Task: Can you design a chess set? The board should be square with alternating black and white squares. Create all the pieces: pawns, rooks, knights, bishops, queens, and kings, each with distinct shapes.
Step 2834:
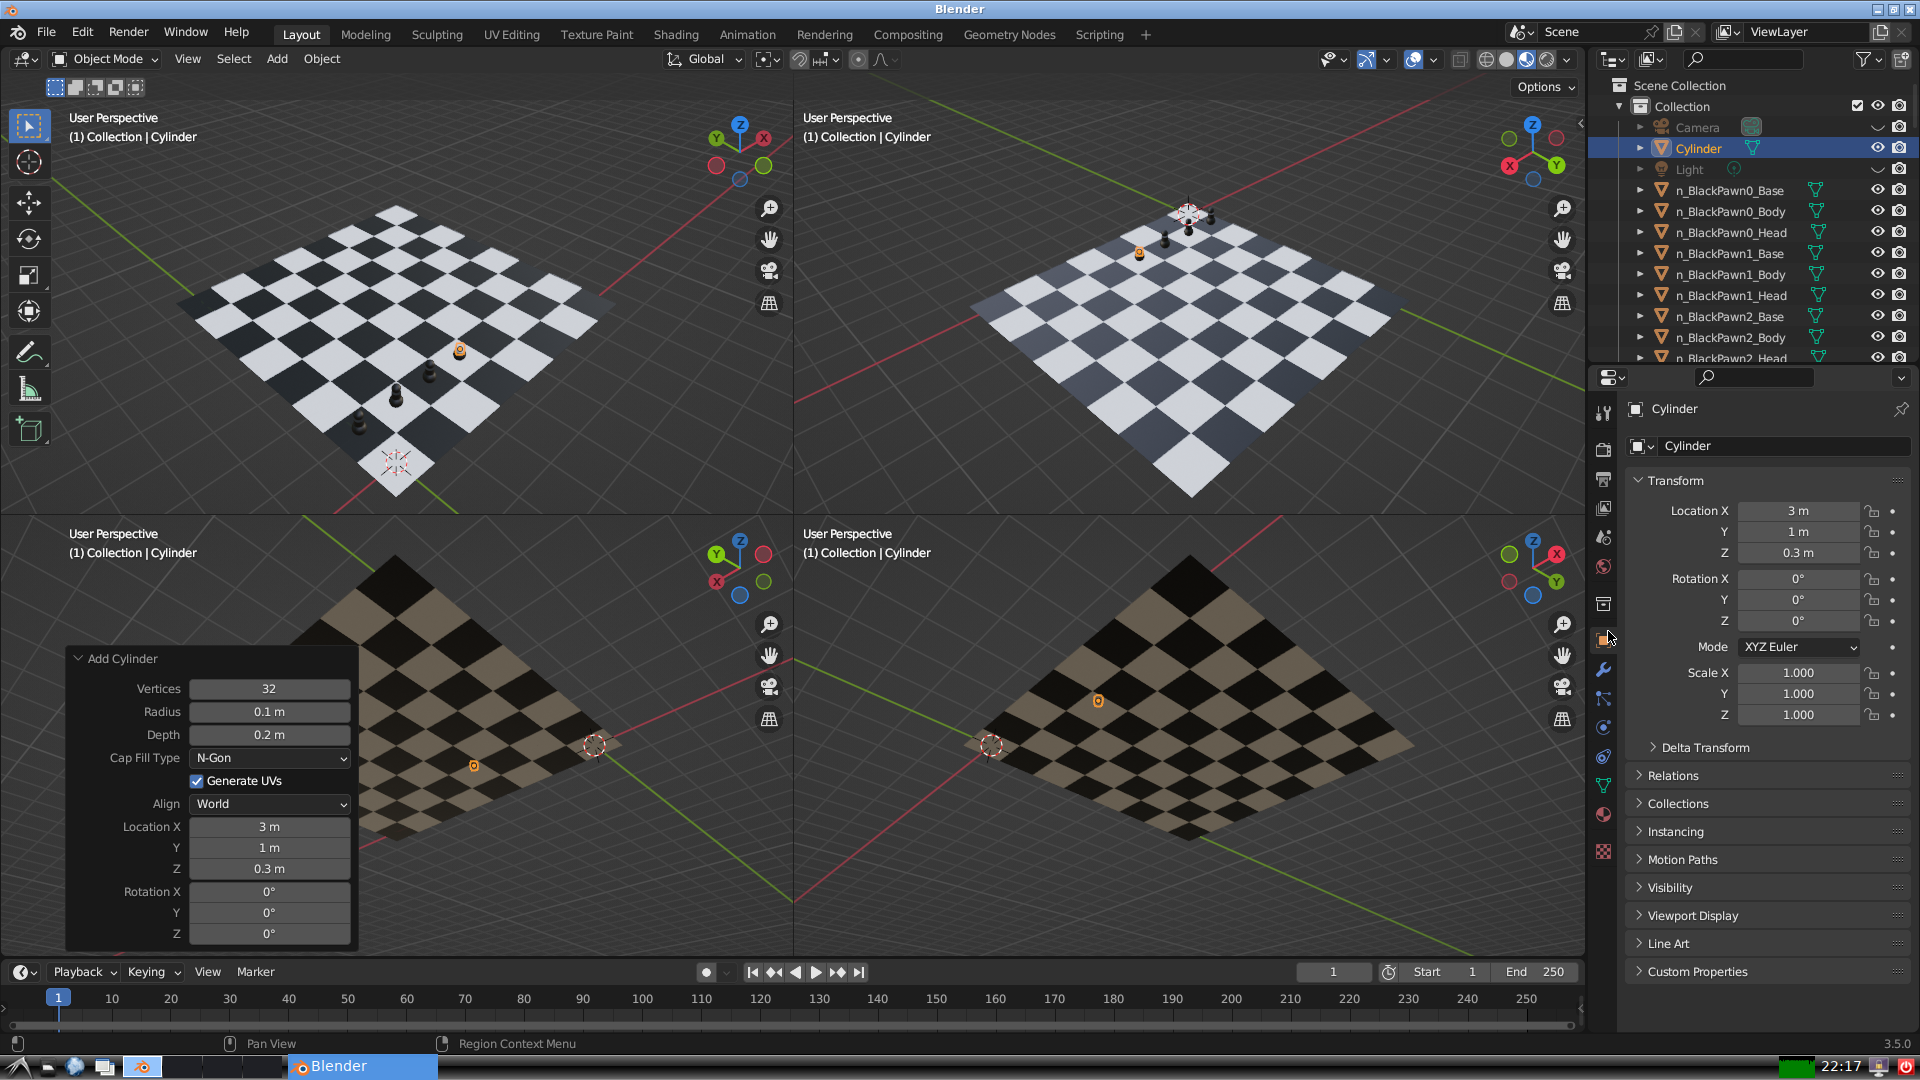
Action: {"mouse_move": [1732, 445]}